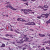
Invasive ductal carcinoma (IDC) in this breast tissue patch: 1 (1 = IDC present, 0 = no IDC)